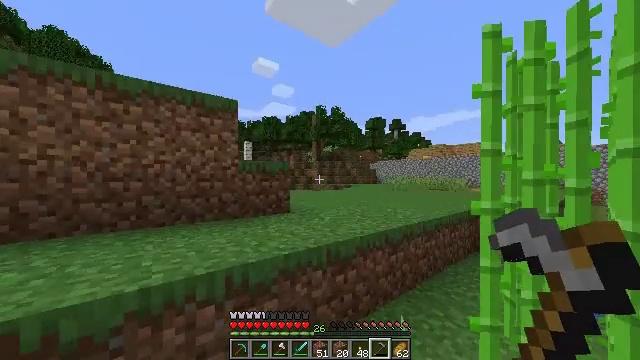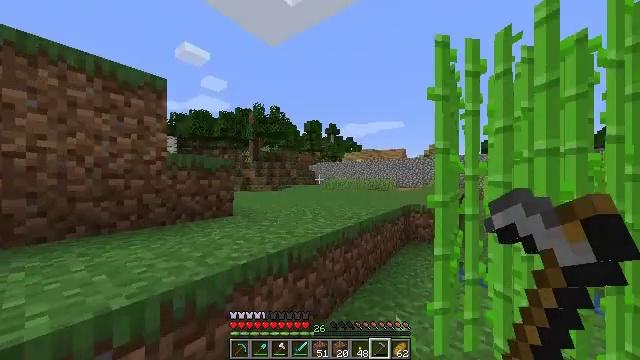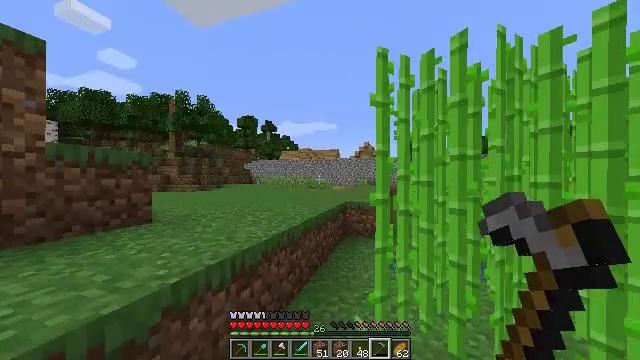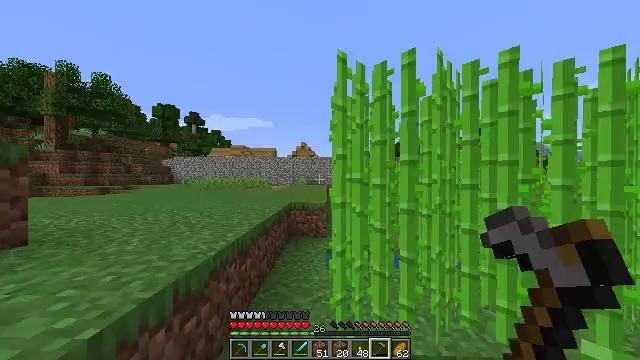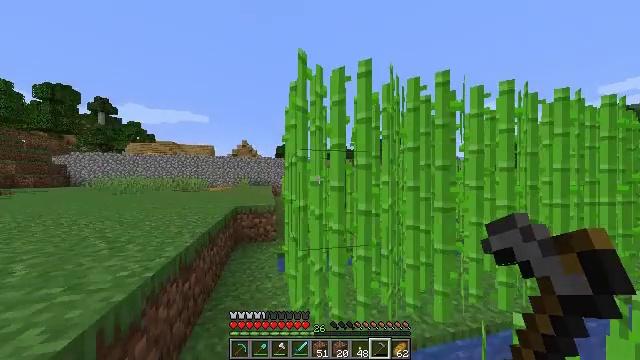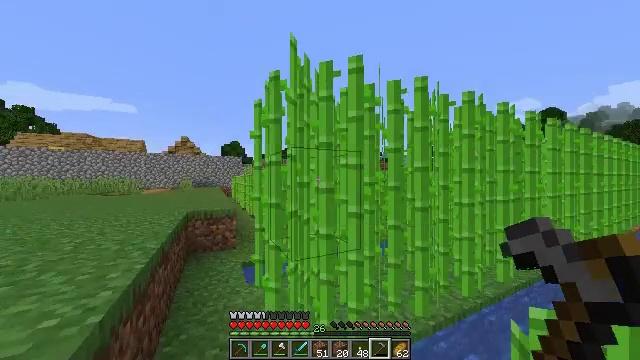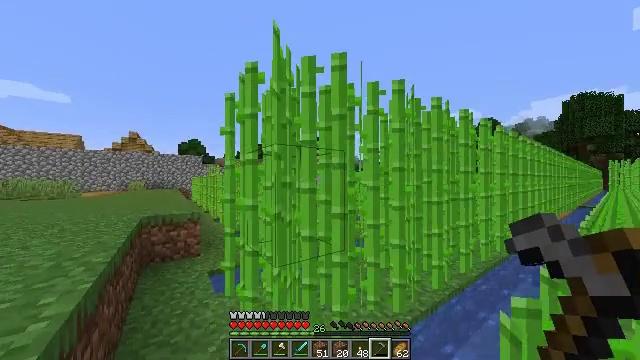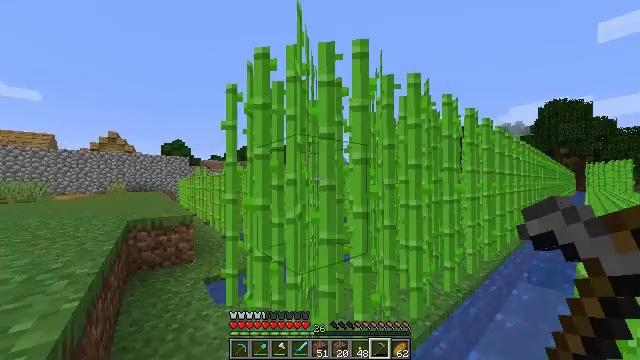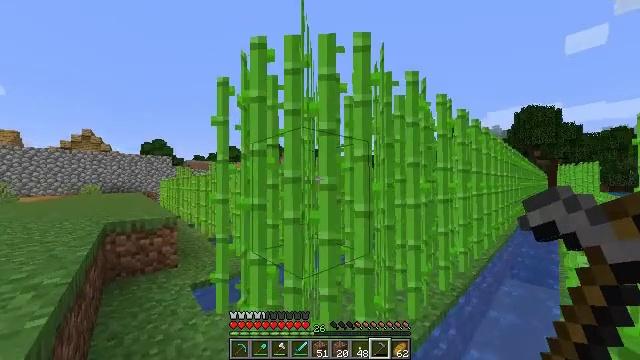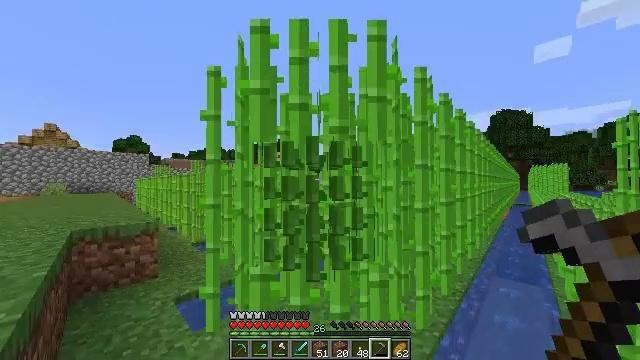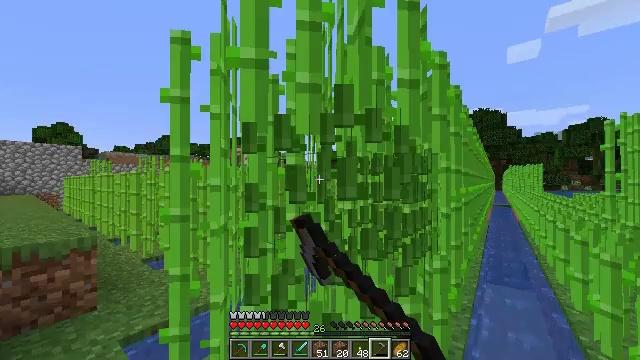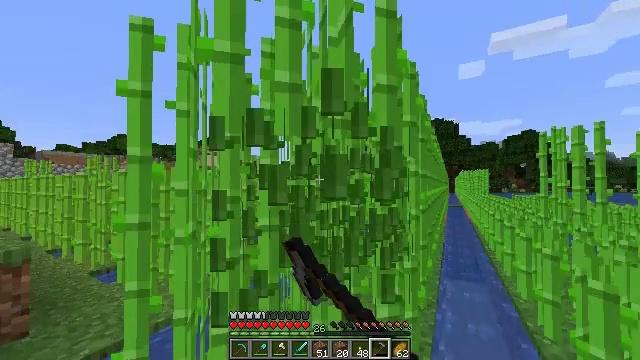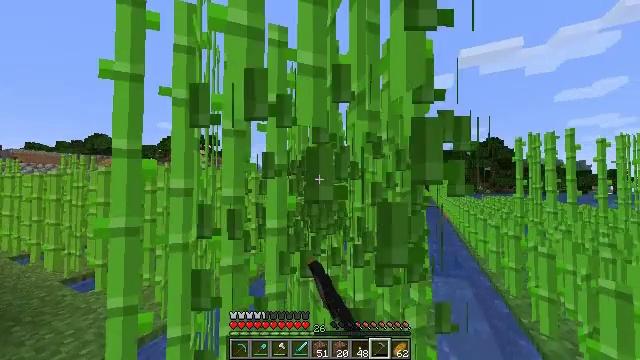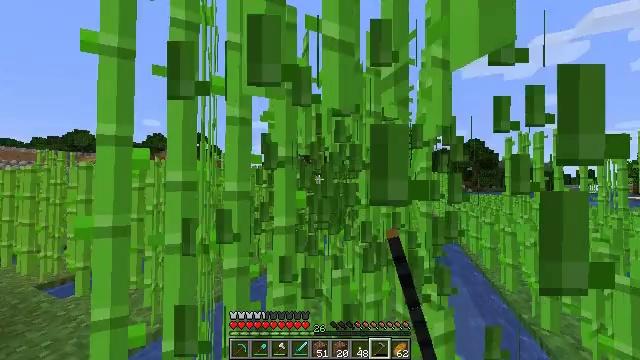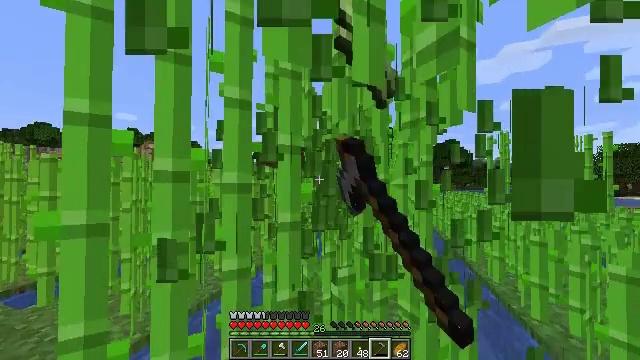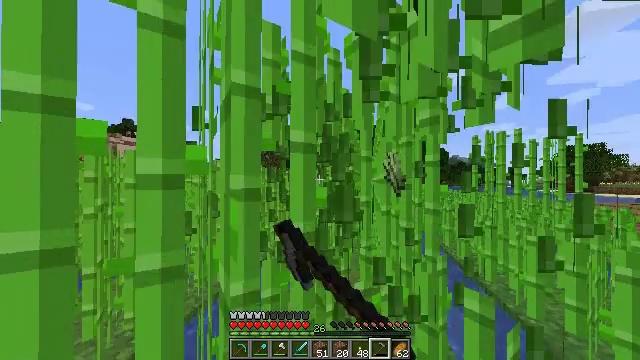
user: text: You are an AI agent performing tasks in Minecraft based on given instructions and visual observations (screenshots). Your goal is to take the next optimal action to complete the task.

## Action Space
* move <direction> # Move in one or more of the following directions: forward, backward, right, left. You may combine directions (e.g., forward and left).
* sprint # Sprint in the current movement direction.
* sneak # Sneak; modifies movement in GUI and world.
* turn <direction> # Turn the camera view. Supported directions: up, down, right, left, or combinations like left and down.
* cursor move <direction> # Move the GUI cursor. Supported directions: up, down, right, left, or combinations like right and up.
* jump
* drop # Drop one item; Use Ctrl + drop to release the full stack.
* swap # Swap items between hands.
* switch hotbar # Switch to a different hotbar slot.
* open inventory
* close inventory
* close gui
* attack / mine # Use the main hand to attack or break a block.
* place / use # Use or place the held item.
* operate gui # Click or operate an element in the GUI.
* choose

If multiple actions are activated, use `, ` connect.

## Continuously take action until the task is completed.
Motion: motion action
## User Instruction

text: Break the sugar cane.
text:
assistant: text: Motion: move forward and move left, sprint, turn right
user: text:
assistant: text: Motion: move forward and move left, sprint, turn right
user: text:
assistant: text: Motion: move forward and move left, sprint, turn right
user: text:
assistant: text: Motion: move forward and move left, sprint, turn right
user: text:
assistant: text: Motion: move forward and move left, sprint, turn right
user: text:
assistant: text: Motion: move forward and move left, sprint, turn right
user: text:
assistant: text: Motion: move forward and move left, sprint, turn right
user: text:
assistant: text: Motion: move forward and move left, sprint, turn right
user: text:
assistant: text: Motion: move forward and move left, sprint, turn right, attack / mine
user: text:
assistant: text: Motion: move forward and move left, sprint, turn right, attack / mine
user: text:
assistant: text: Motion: move forward and move left, sprint, turn right, attack / mine
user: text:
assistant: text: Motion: move forward and move left, sprint, turn right, attack / mine
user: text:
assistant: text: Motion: move forward and move left, sprint, turn right, attack / mine
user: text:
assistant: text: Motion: move forward and move left, sprint, turn right, attack / mine
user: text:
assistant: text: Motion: move forward and move left, sprint, turn right, attack / mine
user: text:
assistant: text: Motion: move forward, sprint, turn right, attack / mine
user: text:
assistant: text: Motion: move forward and move right, sprint, turn right, attack / mine
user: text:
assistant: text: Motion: move forward and move right, sprint, turn right, attack / mine
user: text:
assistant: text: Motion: move forward and move right, sprint, turn right, attack / mine
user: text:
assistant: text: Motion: move forward and move right, sprint, attack / mine
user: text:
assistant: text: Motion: move forward and move right, sprint, attack / mine
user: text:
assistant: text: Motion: move forward and move left, sprint, turn left, attack / mine
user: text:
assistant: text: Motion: move forward and move left, sprint, turn left, attack / mine
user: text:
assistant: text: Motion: move forward and move left, sprint, turn left, attack / mine
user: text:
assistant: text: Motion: move forward and move left, sprint, attack / mine
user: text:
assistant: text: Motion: move forward, sprint, attack / mine
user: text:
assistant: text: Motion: move forward, sprint, attack / mine
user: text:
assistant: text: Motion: move forward and move right, sprint, turn right, attack / mine
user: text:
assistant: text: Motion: move forward and move right, sprint, attack / mine
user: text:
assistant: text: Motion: move forward and move right, sprint, attack / mine